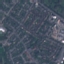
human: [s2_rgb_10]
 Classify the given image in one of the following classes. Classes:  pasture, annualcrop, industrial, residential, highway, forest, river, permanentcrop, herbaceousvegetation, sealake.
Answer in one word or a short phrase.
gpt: Residential